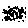
Label: moon